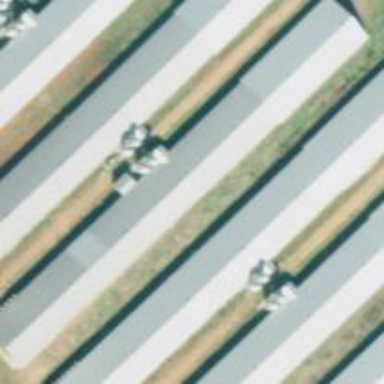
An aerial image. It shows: Poultry house.